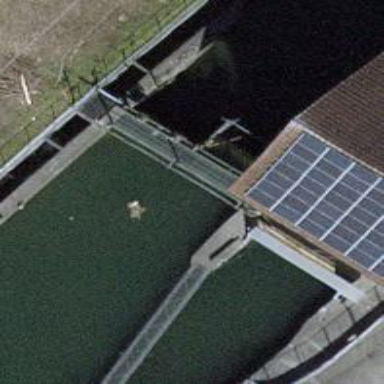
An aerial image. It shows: Weir in waterway.